Question: I am getting JSON data (list of Hotels available with in given distance). I am getting following information in JSON format, Name of Hotels, Distance of Hotel from our current location, number of rooms. There may be more than one Hotels in the given distance. We have to print all these information in like below. I want to combining the all informations like in following figure of a Hotel into a single listview.

'''
<script>
$(document).ready(function(){
$("#btnReg").click(function(){
$("#listOfHotelOption").empty();
var distance = document.getElementById('distance_id').value;
var output="";
$.ajax({
url:"http://192.168.1.4/Experiements/webservices/getBuddy.php",
type:"GET",
dataType:"json",
data:{type:"login", Distance:distance},
ContentType:"application/json",
success: function(response){
console.log(response)
$.each(response, function(index,value){
output+="<li>"+value.Hotel.Name+" "+value.Hotel.Distance+" " +value.Hotel.Rooms+"</li>";
});
$("#listOfHotelOptions").append(output).listview().listview('refresh');
},
error: function(err){
alert(JSON.stringify(err));
}
}) //ajax
}); //click
}); //ready
</script>
**My server site code is**
<?php
header('Access-Control-Allow-Origin: *');//Should work in Cross Domaim ajax Calling request
mysql_connect("localhost","root","1234");
mysql_select_db("hotels");
if(isset($_GET['type']))
{
if($_GET['type']=="login"){
$distanceInKM=$_GET['Distance'];
$query="Select * from Hotels where Distance<='$distanceInKM'";
$result=mysql_query($query);
$totalRows=mysql_num_rows($result);
if($totalRows>0){
$recipes=array();
while($recipe=mysql_fetch_array($result, MYSQL_ASSOC)){
$recipes[]=array('Hotel'=>$recipe);
}
$output=json_encode(($recipes));
echo $output;
}
}
}
else{
echo "Invalid format";
}
'''
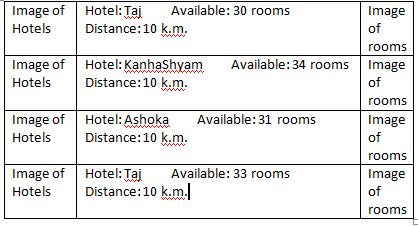
Answer: I prepared a demo with grabbing data from the list items and close to the format you want to achieve
<URL>
to grab data from the list items you use '<li data-whatever="abcdcd"' ... etc and grab them upon click.
'''
$(document).on("click", "#hotels >li", function () {
var hotelname = $(this).closest("li").attr('data-hotel');
var rooms = $(this).closest("li").attr('data-rooms');
alert(hotelname + "--" + rooms)
})
'''
'''
<li data-hotel="taj" data-rooms="10"><a>
<img src="http://s30.postimg.org/9evb4kq65/album_bb.jpg">
<h2>Hotel:<span class="hotel">Taj</span><span class="avail">Available Rooms:<span class="rooms">10</span></h2>
<p>Distance:<span class="distance">10km</span></p> <img src="http://s21.postimg.org/3qio5rxeb/album_p.jpg" class="sideimg"></a>
</li>
'''
'''
.sideimg{
position: absolute;
right:0 !important;
top: 0 !important;
max-height: 5em !important;
max-width: 5em !important;
}
.ui-listview>li h2 {
margin-top: -5px !important;
}
.ui-listview>li p {
margin-top:10px !important;
}
.hotel, .rooms { padding-left: 5px; }
.avail { padding-left: 15px; }
'''

If you want to redirect users to the hotel sites then put in the list items 'data-url="the-url"' and grab it in the click function and use 'window.location.href = theurlvariable;'